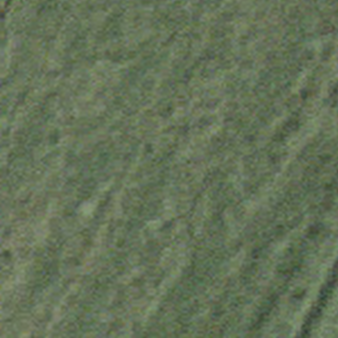
Label: other